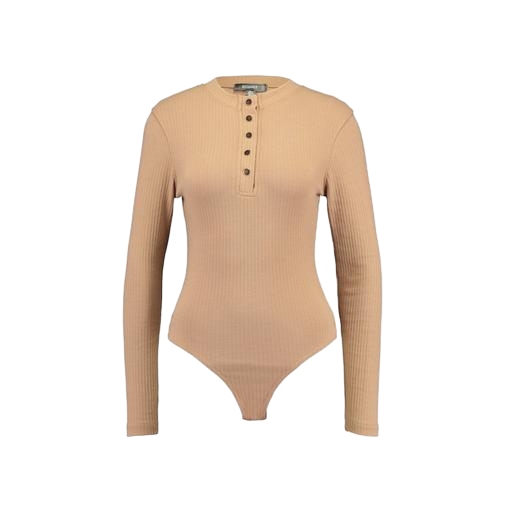
beige colored long sleeve, beige long sleeve, long sleeve beige colored shirt, white background